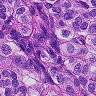
Metastatic tissue present: yes